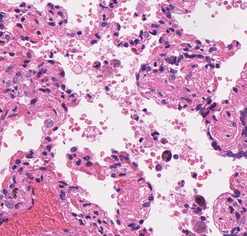
Tumor epithelial tissue: no
Tumor-associated stroma tissue: no
Normal tissue: yes